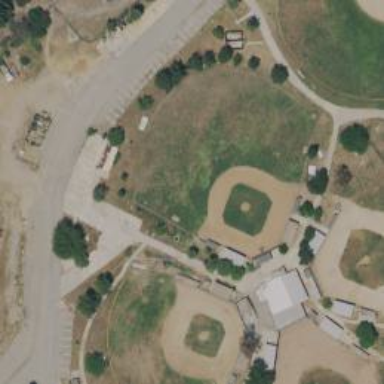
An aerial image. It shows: Baseball pitch for leisure and sports activities.